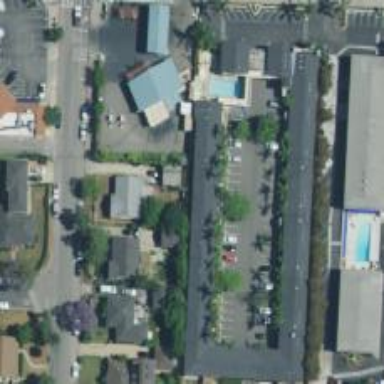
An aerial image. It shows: Motel building.